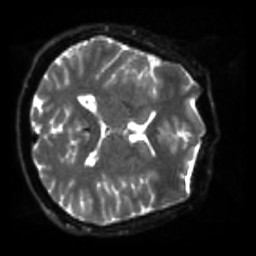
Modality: sbref
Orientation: axial
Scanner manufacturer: siemens
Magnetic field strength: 3 T
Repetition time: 4 s
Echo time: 0.0594 s